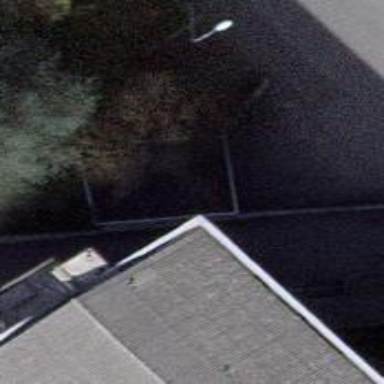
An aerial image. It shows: Driveway tunnel.